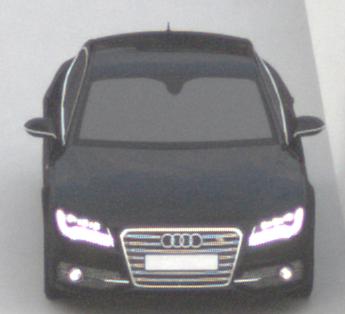
Make: Audi
Model: S7 Sportback cod
Detailed model: S7 (4G) Sportback
Model produced from: 2012/06
Model produced until: 2014/05
Doors: 5
Color: black
Road condition: dry road
Daytime: morning or afternoon
Contrast: low contrast